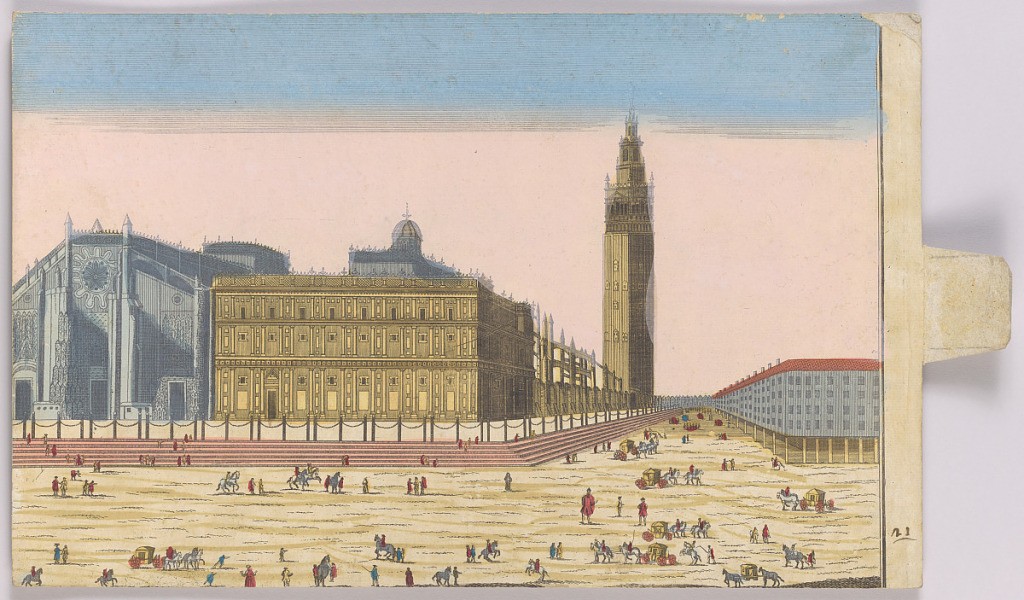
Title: Peep-Show Print
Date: mid-18th century
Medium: Engraving and brush and wash on paper
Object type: Print
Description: Peep-show print